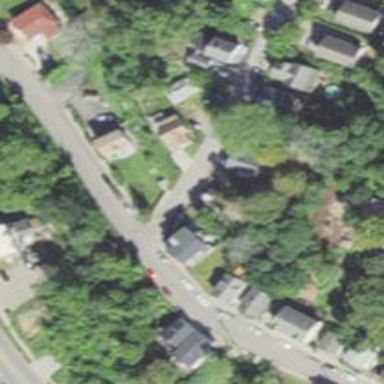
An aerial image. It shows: Residential driveway serving as service road.